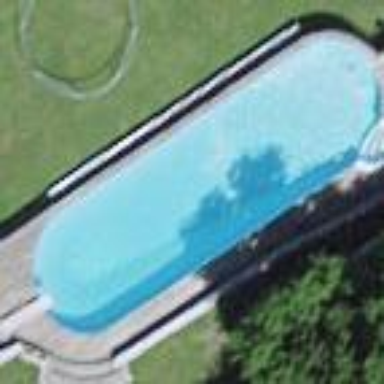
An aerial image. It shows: Swimming pool located in leisure land.